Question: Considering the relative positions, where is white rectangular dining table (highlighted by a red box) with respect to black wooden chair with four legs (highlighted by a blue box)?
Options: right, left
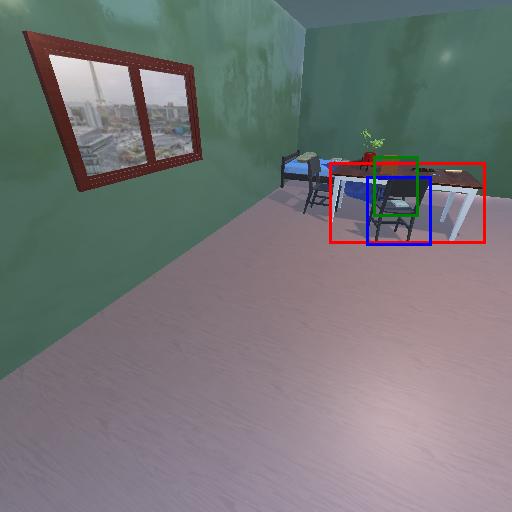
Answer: right